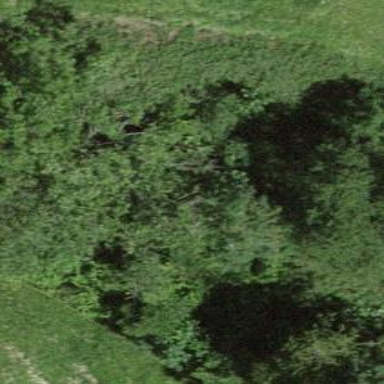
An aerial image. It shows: Row of trees in natural setting.